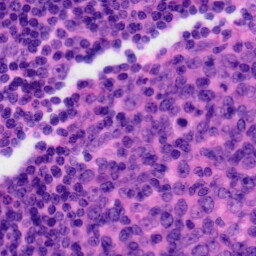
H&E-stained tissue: Tonsil